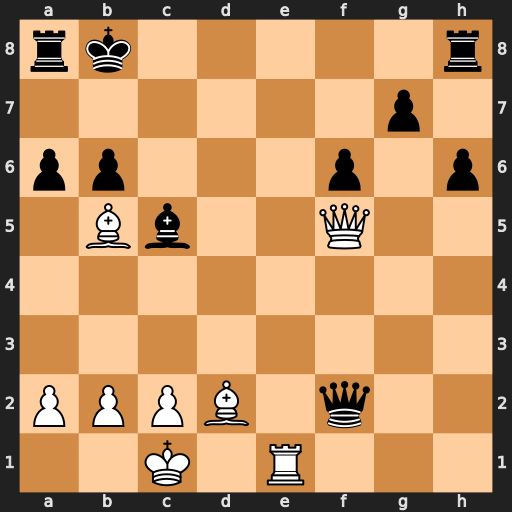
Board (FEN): rk5r/6p1/pp3p1p/1Bb2Q2/8/8/PPPB1q2/2K1R3
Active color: w
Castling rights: -
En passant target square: -
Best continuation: Bf4+ Qxf4+ Qxf4+